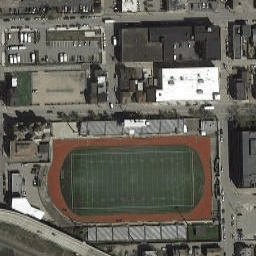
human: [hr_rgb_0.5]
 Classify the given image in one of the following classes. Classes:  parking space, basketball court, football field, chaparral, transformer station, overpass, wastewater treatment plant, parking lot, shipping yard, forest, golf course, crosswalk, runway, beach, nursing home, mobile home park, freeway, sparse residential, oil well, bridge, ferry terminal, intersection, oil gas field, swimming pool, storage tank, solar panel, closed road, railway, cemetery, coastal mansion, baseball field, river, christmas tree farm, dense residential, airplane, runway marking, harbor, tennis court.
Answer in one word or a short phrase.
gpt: football field